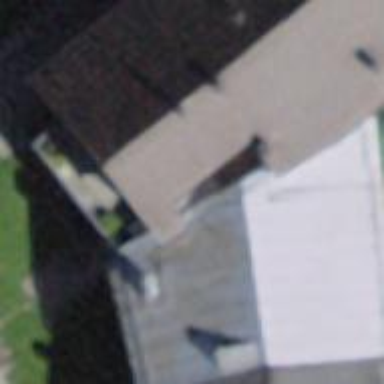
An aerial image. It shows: Building with gabled roof oriented across.